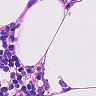
Metastatic tissue present: no